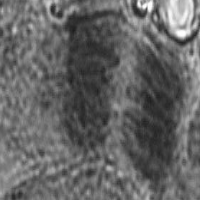
Label: telophase